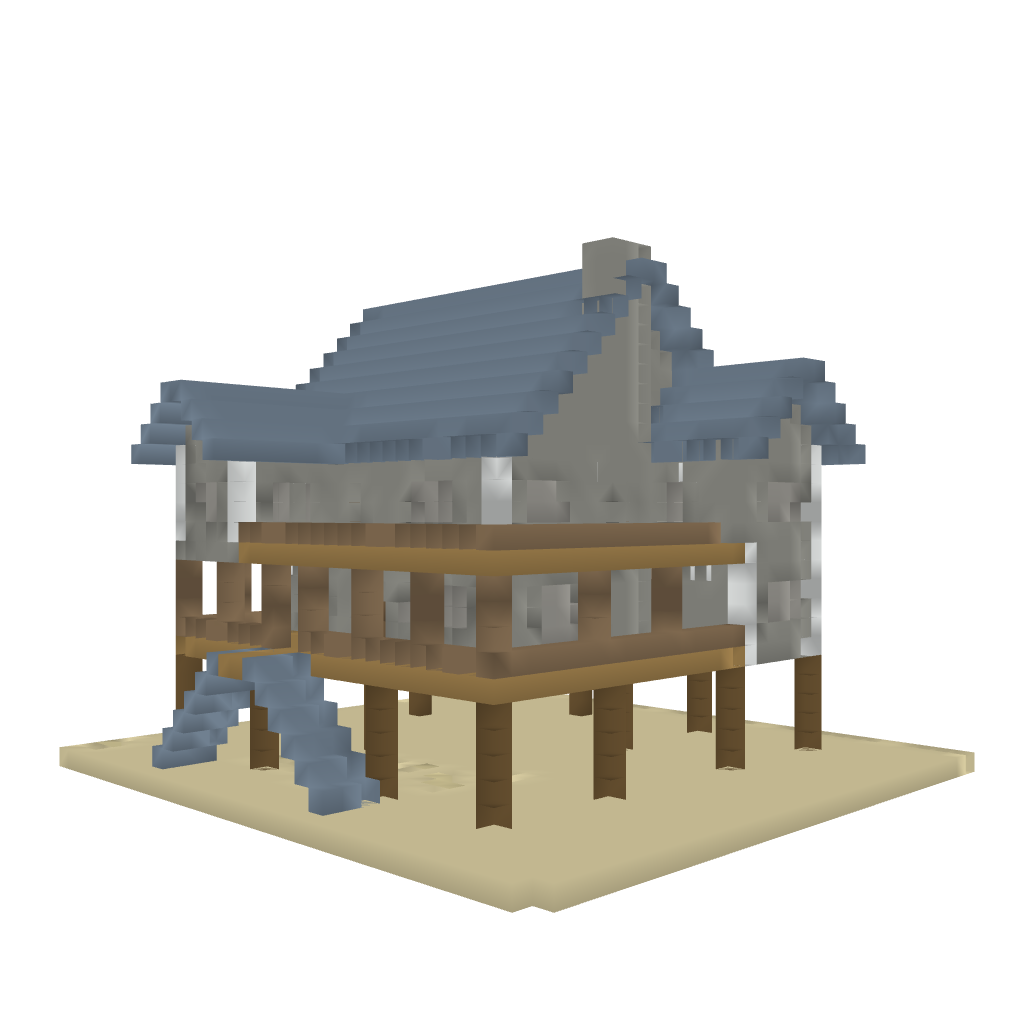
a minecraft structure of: Beach House